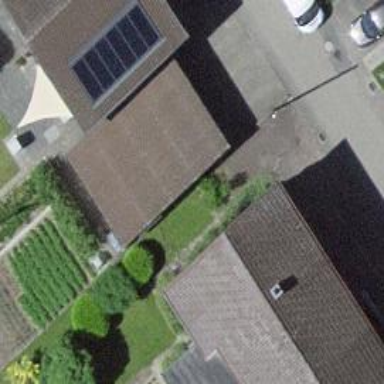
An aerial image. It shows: View of roof of building.